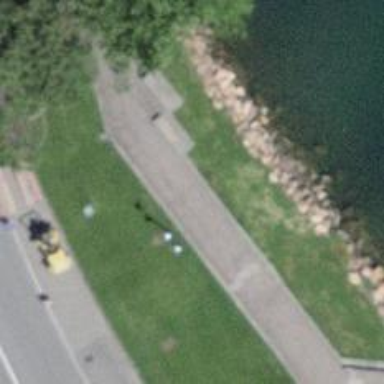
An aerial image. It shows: Bench for seating.